Question: I haven't touched the core bootstrap files - in my own CSS I have the following:
'''
#menu-bar div {
border-color: #0072A6;
background-color: #0072A6;
margin: 0;
}
#menu-bar .navbar {
border-color: #0072A6;
background-color: #0072A6;
margin: 0;
}
#menu-bar .navbar-inner {
border-color: #0072A6;
background-color: #0072A6;
margin: 0;
height: 200px;
}
#menu-bar p, #menu-bar a {
color: white;
}
#menu-bar .active a {
color: white;
background-color: #0072A6;
}
'''
This has gotten me where I want for screens > 1024px wide, however something in the responsive bootstrap css is causing this black border to wrap the menu for smaller screens:

Does anyone know how I can remove this? I've made a fiddle of it here including bootstrap to make it easier to play with:
<URL>
I'm also trying to figure out how to customize that button color in case anyone's feeling super generous with their time.
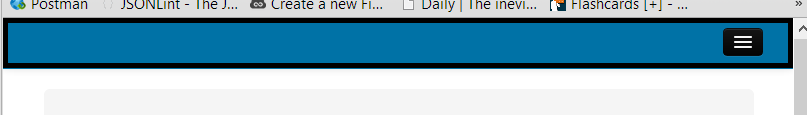
Answer: '.navbar-inverse .btn-navbar' is what defines your button color.
'.navbar-inverse .navbar-inner' is what defines the black border.